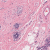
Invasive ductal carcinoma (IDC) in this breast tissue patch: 0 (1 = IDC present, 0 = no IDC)